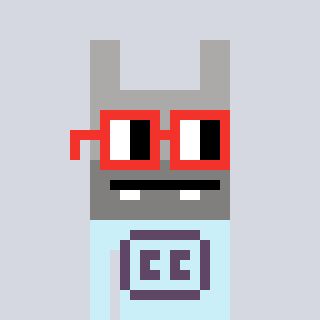
a pixel art character with square red glasses, a rabbit-shaped head and a cold-colored body on a cool background